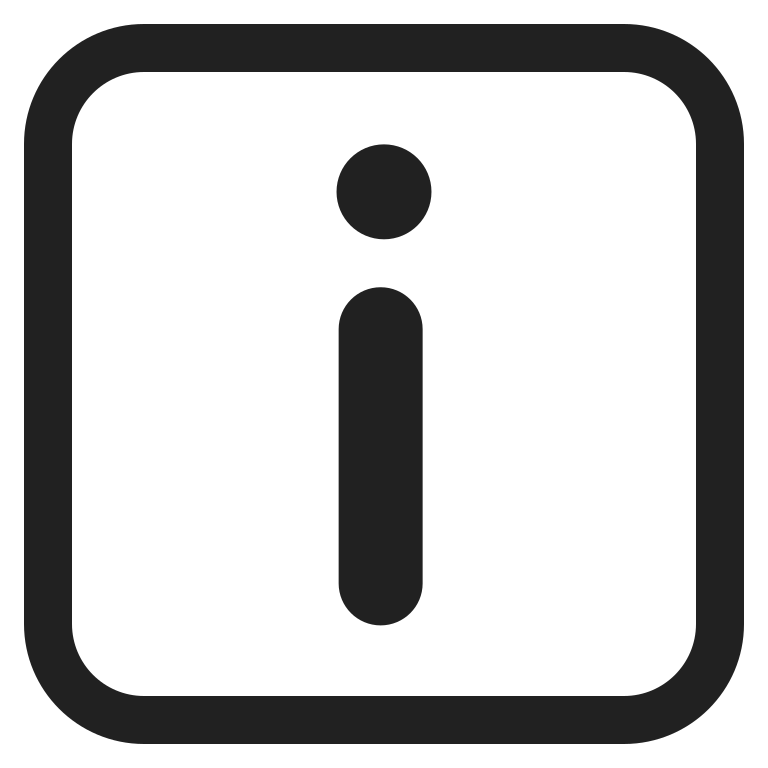
information high contrast